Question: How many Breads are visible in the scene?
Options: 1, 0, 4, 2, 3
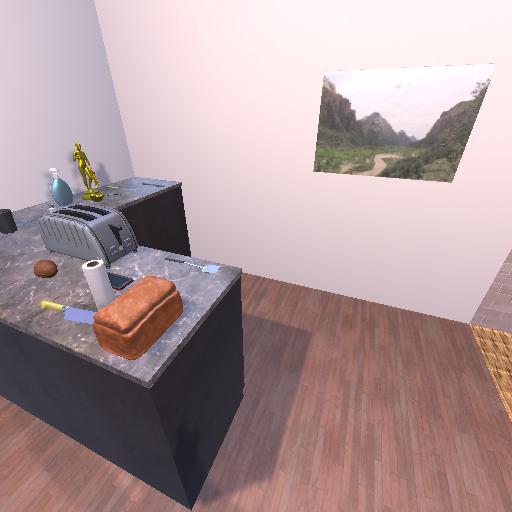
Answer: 1